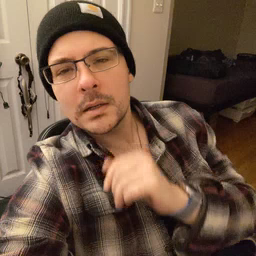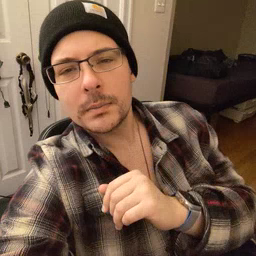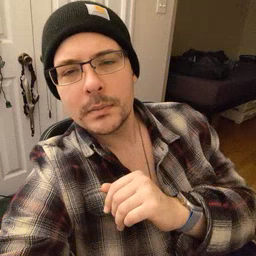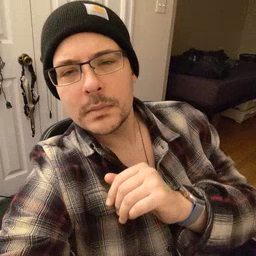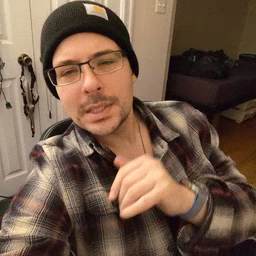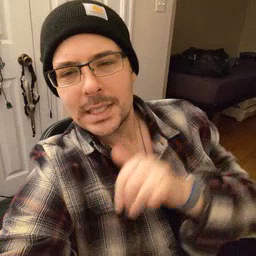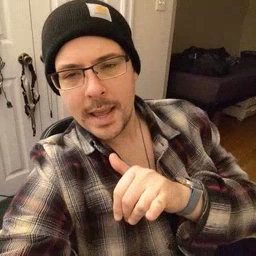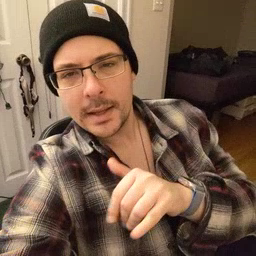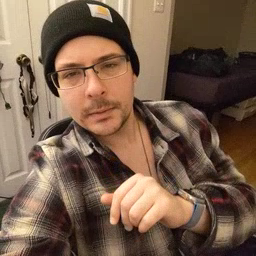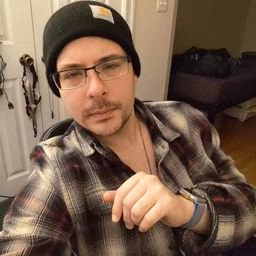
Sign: stay